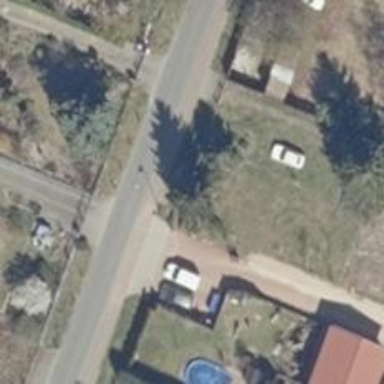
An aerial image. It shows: Driveway.